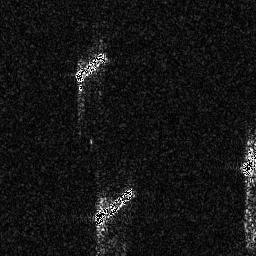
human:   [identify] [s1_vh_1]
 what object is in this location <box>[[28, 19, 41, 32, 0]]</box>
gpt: <ref>1 medium ship at the top</ref>